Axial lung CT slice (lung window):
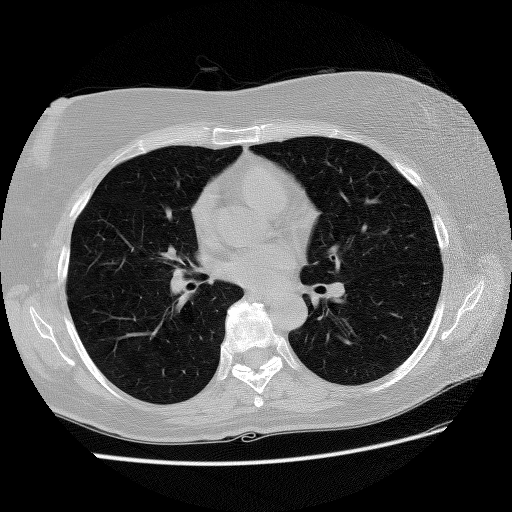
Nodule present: no